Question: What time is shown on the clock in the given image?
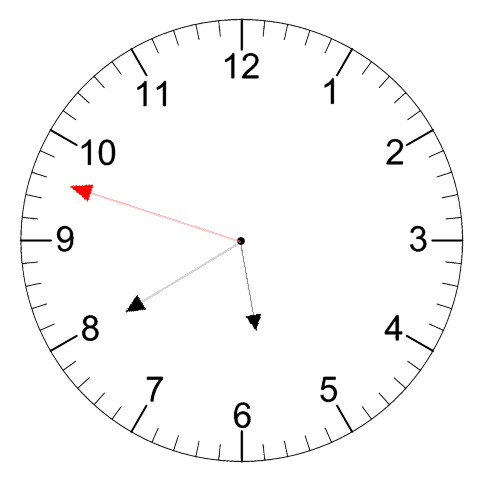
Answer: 05:39:48